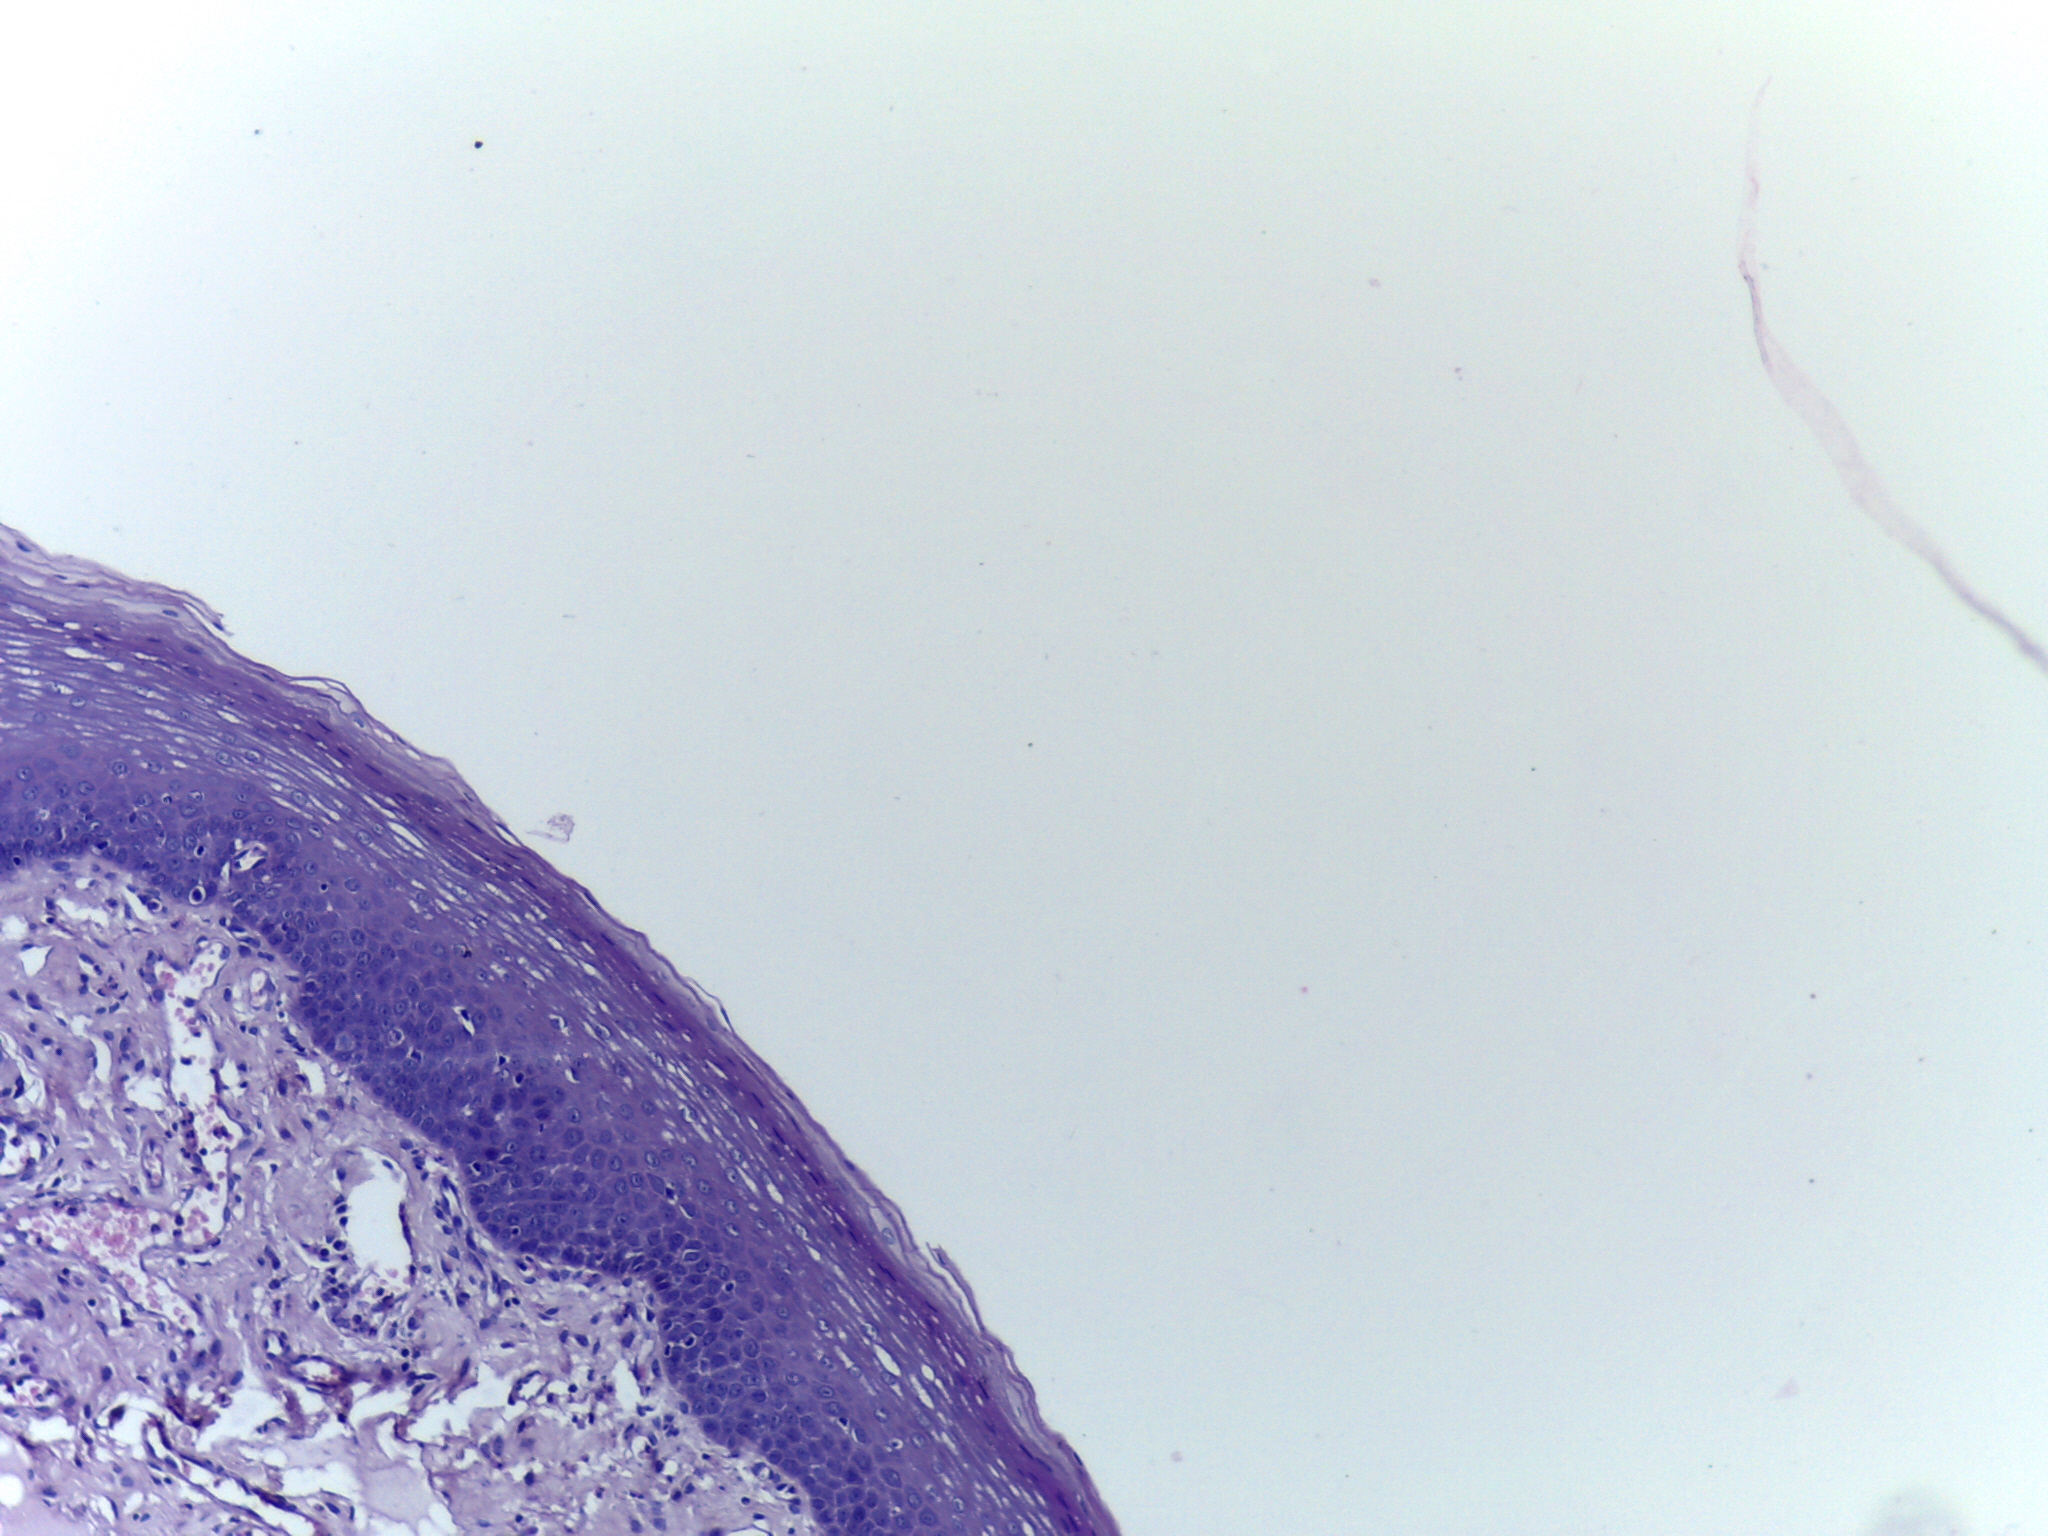
Diagnosis: Normal